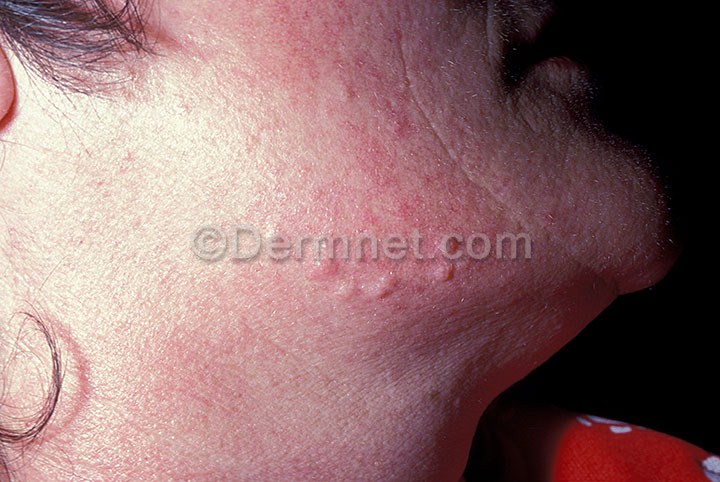
Disease: Seborrheic Keratoses and other Benign Tumors